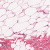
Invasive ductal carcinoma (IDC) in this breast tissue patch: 0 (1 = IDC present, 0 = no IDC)